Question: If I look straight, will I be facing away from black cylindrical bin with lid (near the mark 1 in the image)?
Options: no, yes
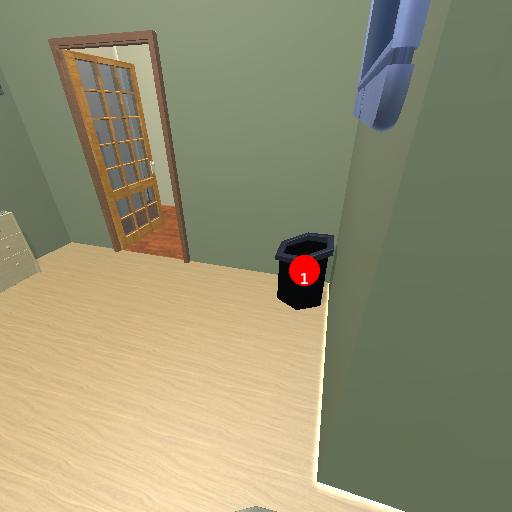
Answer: no